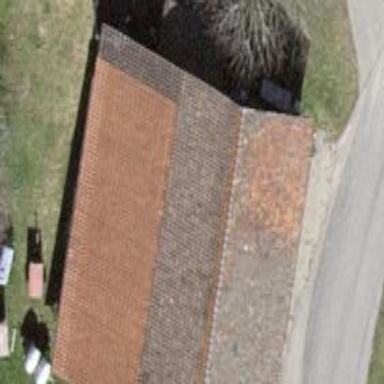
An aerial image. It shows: Rural barn.